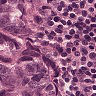
Metastatic tissue present: yes